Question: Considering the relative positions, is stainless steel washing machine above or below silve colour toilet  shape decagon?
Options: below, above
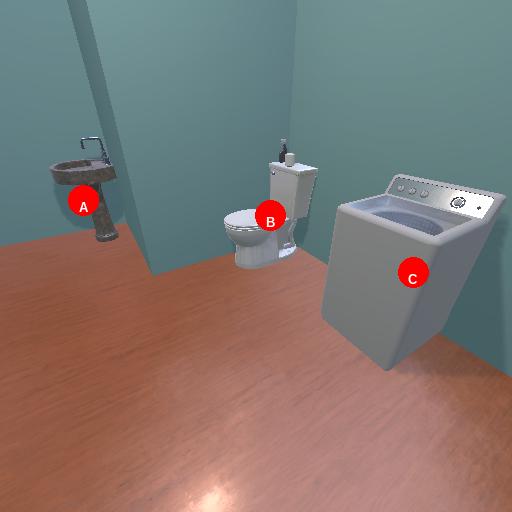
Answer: below